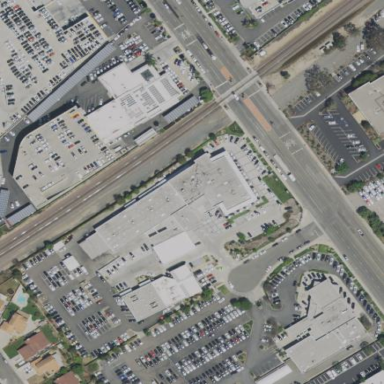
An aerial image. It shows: Retail building.